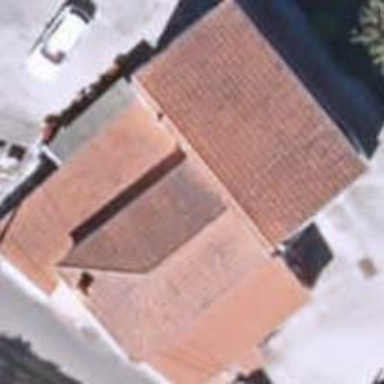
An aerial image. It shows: Simple house.